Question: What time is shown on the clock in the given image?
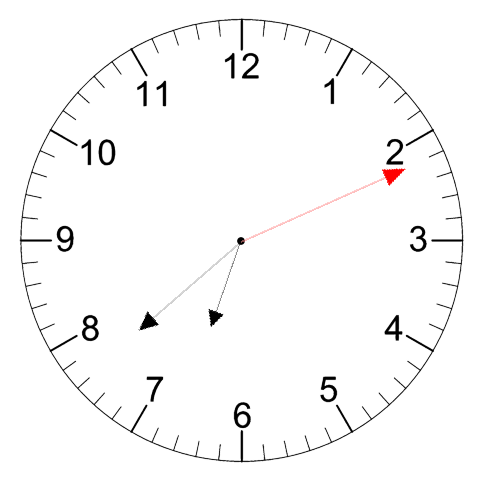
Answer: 06:38:11